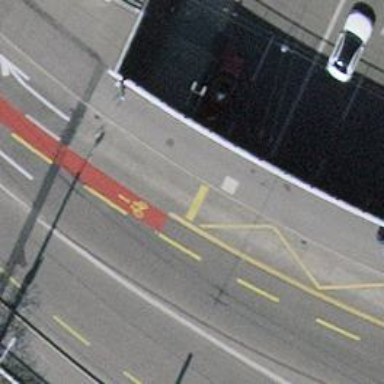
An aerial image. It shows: Trolleybus stop position for public transport.